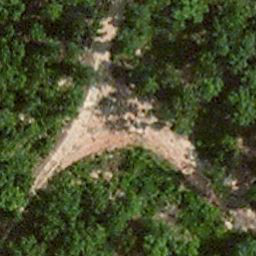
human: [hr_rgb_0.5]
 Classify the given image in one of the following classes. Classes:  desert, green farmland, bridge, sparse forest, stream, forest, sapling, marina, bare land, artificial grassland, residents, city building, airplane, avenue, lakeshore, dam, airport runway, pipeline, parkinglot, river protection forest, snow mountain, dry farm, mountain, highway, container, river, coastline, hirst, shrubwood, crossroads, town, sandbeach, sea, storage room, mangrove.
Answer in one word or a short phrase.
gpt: avenue